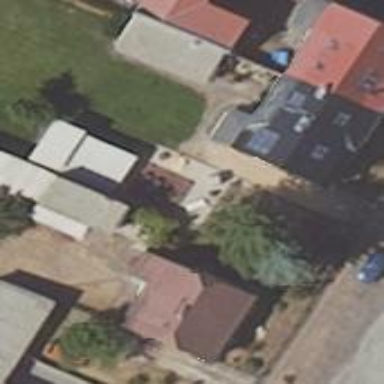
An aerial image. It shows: Residential building with gambrel roof shape.